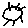
Label: sun